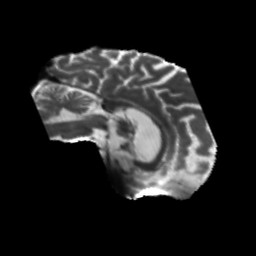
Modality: T2w
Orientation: sagittal
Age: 55
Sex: male
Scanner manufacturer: siemens
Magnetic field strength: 3 T
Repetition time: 5.47 s
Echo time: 0.0854 s